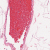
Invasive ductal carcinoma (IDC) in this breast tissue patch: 0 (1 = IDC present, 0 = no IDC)